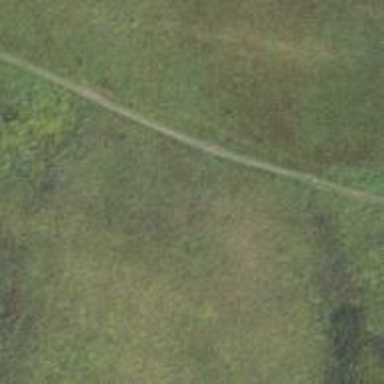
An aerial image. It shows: Path.